Question: I want to implement a picker that will have only 2 part. consider the following image

In this i want to remove 2008 part of the picker. and also please let me know how to get control on title so that we can change the title and we can remove the title (if needed)
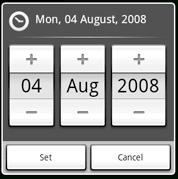
Answer: You could experiment with creating a subclass of the 'DatePickerDialog' but I don't think you have direct access to manipulate the layout of it that much. You might be able to control the title, but not which of the pickers are shown.
I think it would be faster and easier to create your own PickerDialog with the desired layout using 'NumberPicker'.
<URL>
<URL>
<URL>